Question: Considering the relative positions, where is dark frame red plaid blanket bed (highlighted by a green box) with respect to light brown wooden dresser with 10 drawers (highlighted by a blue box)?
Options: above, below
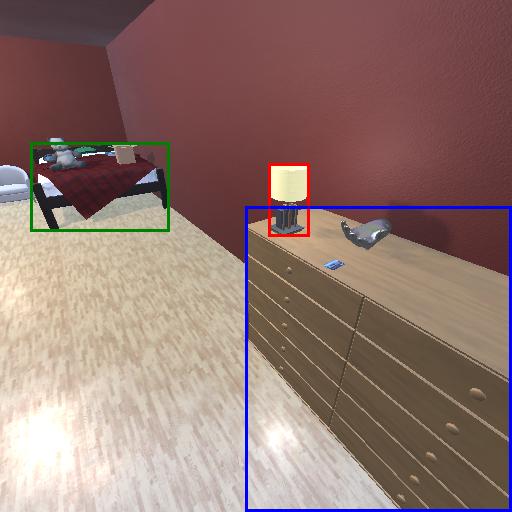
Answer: above